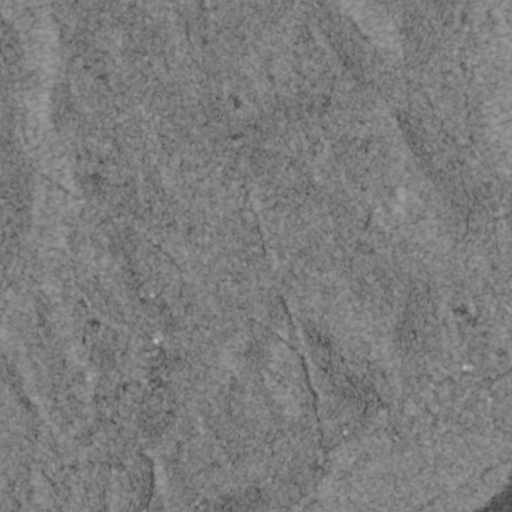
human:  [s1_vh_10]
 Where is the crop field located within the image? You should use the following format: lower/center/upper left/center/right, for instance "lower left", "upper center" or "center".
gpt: The crop field is located in the lower right of the image.
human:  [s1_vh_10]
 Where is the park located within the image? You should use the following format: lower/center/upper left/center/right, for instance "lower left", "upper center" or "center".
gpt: The park is located in the lower center of the image.
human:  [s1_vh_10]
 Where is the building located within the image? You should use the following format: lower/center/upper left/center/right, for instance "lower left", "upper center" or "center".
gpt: The building is located in the lower of the image.
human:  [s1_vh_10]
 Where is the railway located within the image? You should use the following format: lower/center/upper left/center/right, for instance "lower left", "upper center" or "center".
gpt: The railway is located in the lower of the image.
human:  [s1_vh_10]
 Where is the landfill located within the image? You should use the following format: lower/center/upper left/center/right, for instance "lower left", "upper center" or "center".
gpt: There is no landfill in the image.

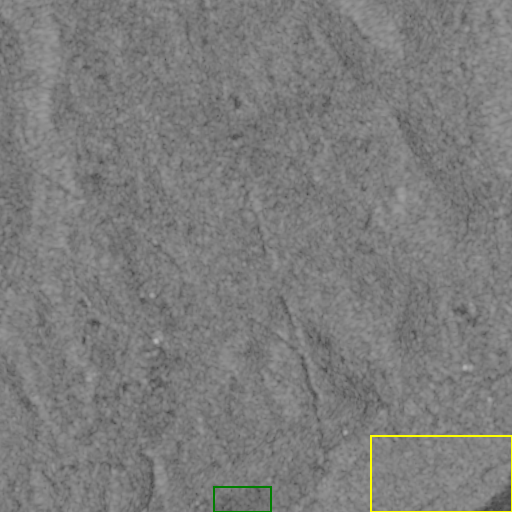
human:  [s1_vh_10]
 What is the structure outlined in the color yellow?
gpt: The structure outlined in yellow is a crop field.
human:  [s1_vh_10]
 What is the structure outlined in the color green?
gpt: The structure outlined in green is a park.
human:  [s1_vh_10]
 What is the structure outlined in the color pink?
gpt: There is no pink outline.